Field crop: maize
Growth stage: 2
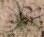
Species: salsola